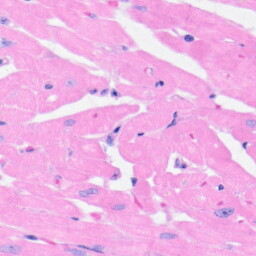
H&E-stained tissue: Heart